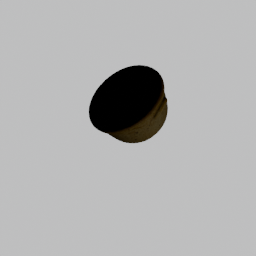
Label: decoration